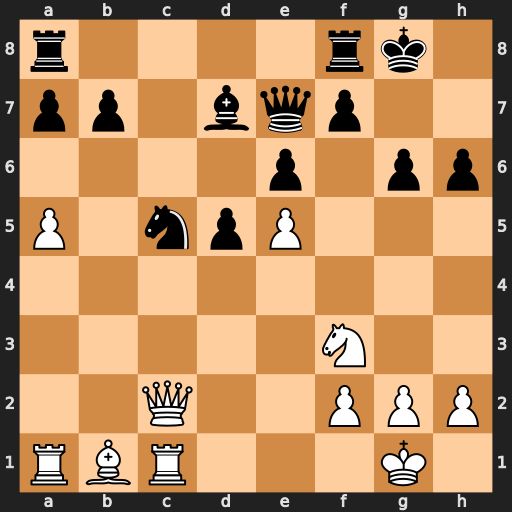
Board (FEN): r4rk1/pp1bqp2/4p1pp/P1npP3/8/5N2/2Q2PPP/RBR3K1
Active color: w
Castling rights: -
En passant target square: -
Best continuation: Qxc5 Qxc5 Rxc5